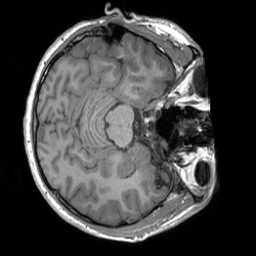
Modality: T1w
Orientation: axial
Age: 28
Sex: male
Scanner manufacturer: siemens
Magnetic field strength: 3 T
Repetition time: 1.9 s
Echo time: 0.00252 s